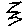
Label: zigzag